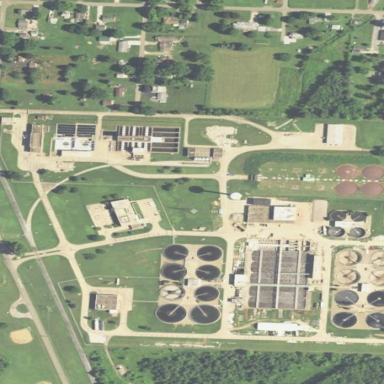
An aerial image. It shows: Wastewater plant.